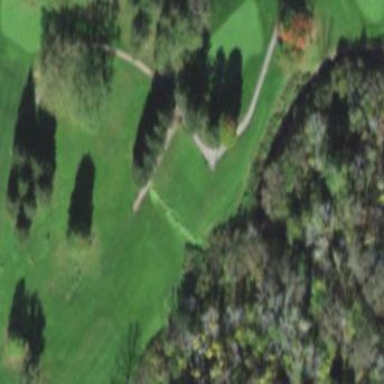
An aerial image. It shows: Golf tee.